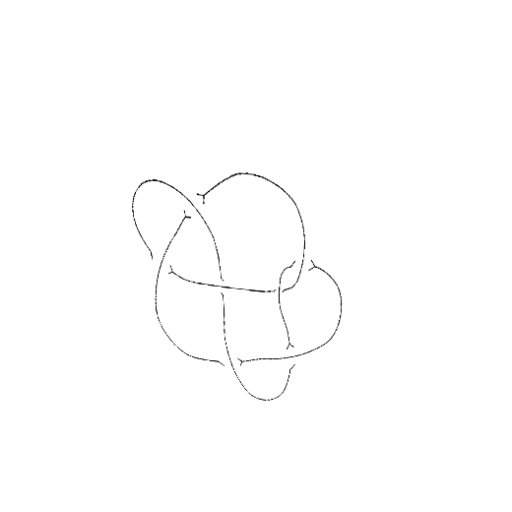
Crossing number: 7